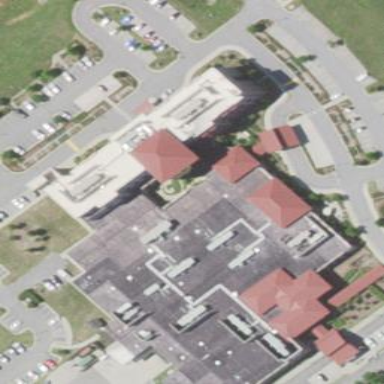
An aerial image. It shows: Hospital building.